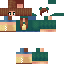
A female human skin with medium skin, wearing brown long hair dressed in a green tshirt and brown shorts, featuring a closed mouth.